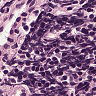
Metastatic tissue present: no